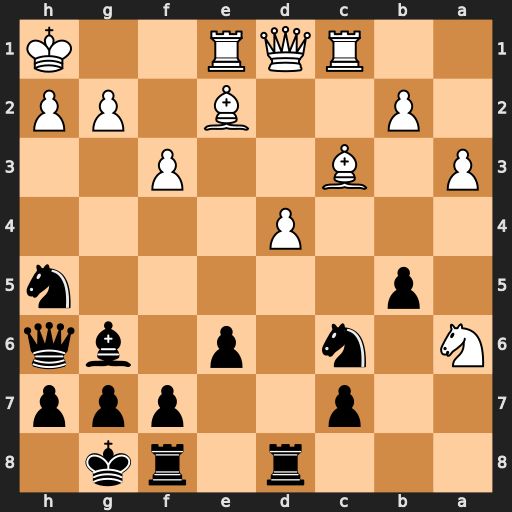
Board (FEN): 3r1rk1/2p2ppp/N1n1p1bq/1p5n/3P4/P1B2P2/1P2B1PP/2RQR2K
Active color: b
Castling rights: -
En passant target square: -
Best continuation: Ng3+ Kg1 Qe3#